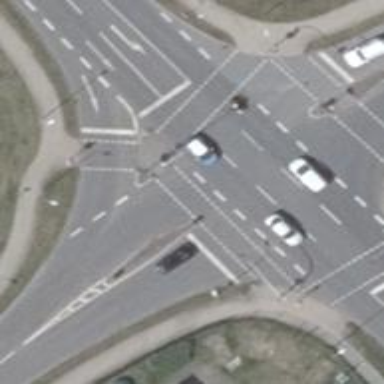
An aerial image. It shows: Road with traffic signals.